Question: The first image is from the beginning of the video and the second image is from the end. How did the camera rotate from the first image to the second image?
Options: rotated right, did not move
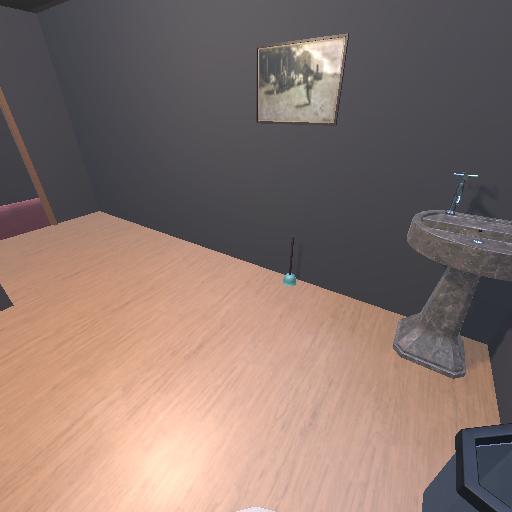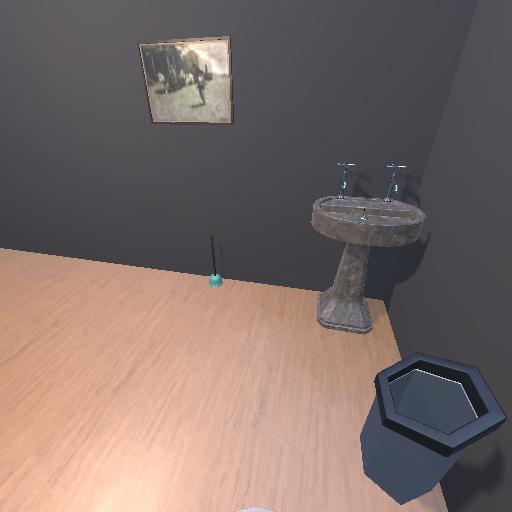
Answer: rotated right